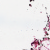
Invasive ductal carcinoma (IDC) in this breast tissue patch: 0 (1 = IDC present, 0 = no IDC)